Field crop: maize
Growth stage: 2
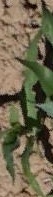
Species: maize